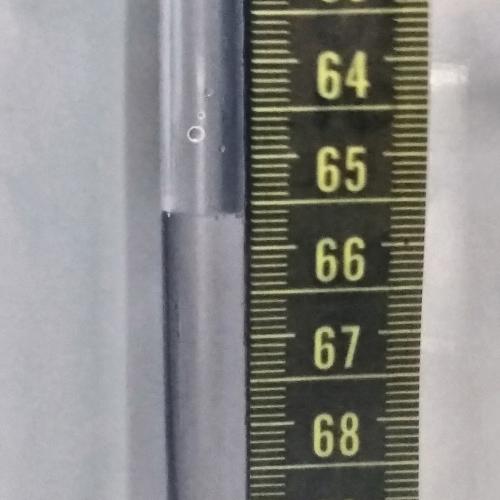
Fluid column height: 65.6 cm